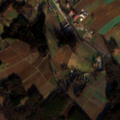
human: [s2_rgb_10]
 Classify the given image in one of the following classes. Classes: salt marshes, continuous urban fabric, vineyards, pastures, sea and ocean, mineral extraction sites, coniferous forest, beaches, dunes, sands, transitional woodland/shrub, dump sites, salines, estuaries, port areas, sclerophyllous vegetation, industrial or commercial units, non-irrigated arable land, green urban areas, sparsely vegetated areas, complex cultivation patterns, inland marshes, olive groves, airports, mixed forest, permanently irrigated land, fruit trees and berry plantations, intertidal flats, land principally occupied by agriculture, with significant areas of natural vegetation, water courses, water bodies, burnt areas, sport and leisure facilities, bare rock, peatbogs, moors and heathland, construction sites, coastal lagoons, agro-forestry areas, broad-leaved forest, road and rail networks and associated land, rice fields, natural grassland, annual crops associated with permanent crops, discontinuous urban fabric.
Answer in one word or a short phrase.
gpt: non-irrigated arable land, complex cultivation patterns, land principally occupied by agriculture, with significant areas of natural vegetation, mixed forest